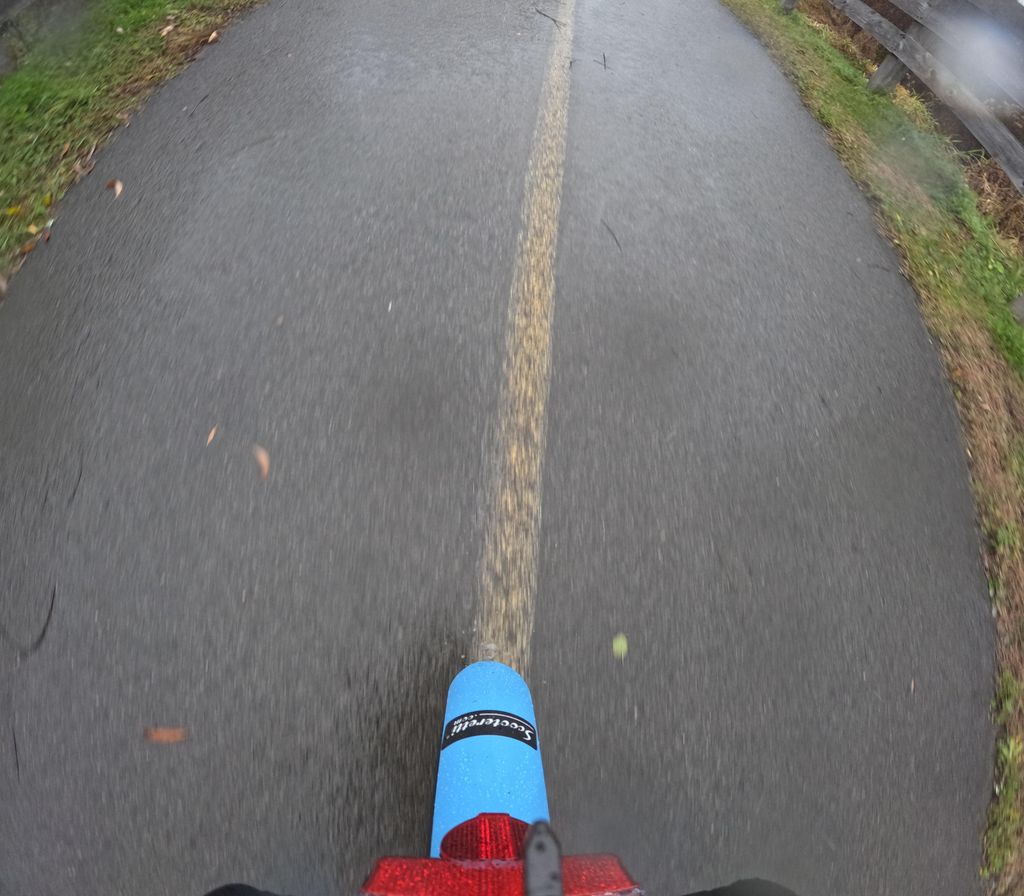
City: ottawa-gatineau